Question: See the two simple web pages below.
Only difference in them is the length of the text that starts: "This is a very".
However, look at the difference in how they render on a mobile device.
The screenshots shown are from developer tools in Chrome, but I get same results on my Anrdroid and Kindle (only two physical devices I have).
Why don't the two pages render the text the same size?
FYI am using the two files for illustrative purposes.
I can get bigger text from Fontsize.html by editing and adding text to it.
Baffled.
Fontsize.html
'''
<html>
<body>
<span style="font-family:'Open Sans';font-size:20pt">SAMPLE TEXT - 20pt</span>
<br><br>This is a very long line that may well force it into the larger font but we cant be sure can we
</body>
</html>
'''
FontSizeLarger.html
'''
<html>
<body>
<span style="font-family:'Open Sans';font-size:20pt">SAMPLE TEXT - 20pt</span>
<br><br>This is a very long line that may well force it into the larger font but we cant be sure can we
This is a very long line that may well force it into the larger font but we cant be sure can we
This is a very long line that may well force it into the larger font but we cant be sure can we
</body>
</html>
'''
Pages Rendered

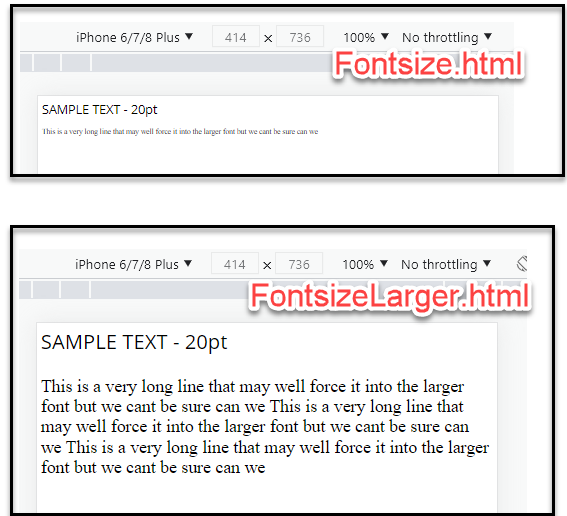
Answer: Researched and found answer.
Mobile browsers, including Chrome, evidently have their own heuristics for adjusting text size that override applied styles in some cases. The idea is that when mobile was new, many web sites rendered poorly on mobile devices when their own styling was applied. This was because they were designed for the desktop. To help w/this, mobile browsers sometimes adjust text size on their own, hoping to make such sites more readable.
When a site is designed w/a "mobile first" mindset, this adjustment is not needed. In fact, it can get in the way as in my case.
Solution is to turn it off w/below CSS or similar.
Thanks
'''
html,body {
text-size-adjust: none;
-webkit-text-size-adjust: none;
-moz-text-size-adjust: none;
-ms-text-size-adjust: none;
}
'''